Field crop: maize
Growth stage: 2
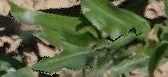
Species: maize